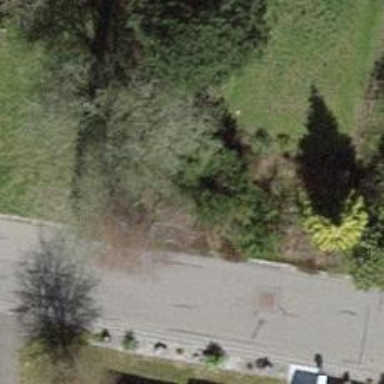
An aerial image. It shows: Urban tree adds touch of nature to the surroundings.